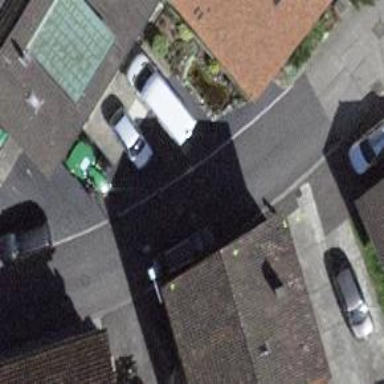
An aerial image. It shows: Residential road.